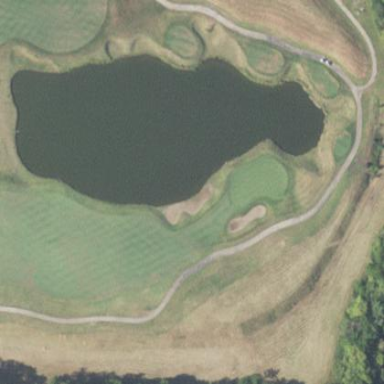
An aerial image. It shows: Water hazard on golf course. The hazard is natural water feature.